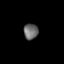
Tissue: lung
Cell type: Endothelial cells
Senescence score: 0.5789
Nuclear area (px): 223
Mean DAPI intensity: 107.161